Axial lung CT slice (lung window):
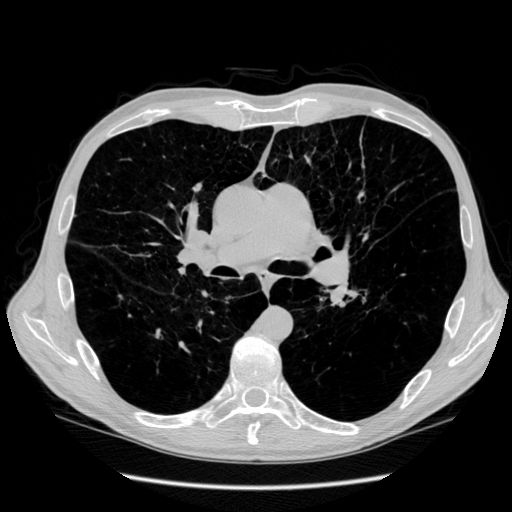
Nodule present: no